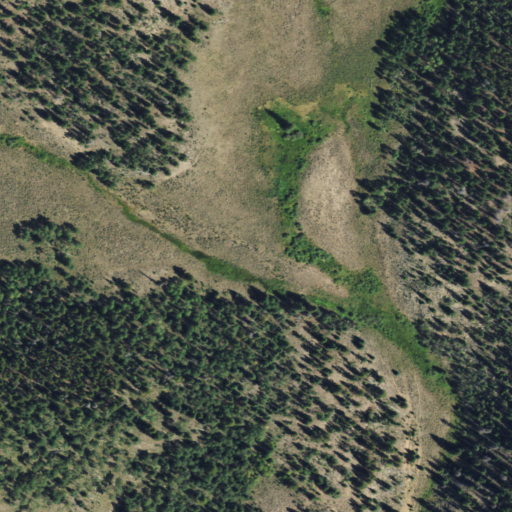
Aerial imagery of valley in Colorado named Upper Gulch containing shrub, evergreen forest, deciduous forest, and mixed forest